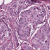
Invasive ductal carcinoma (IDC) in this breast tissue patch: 1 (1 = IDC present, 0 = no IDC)